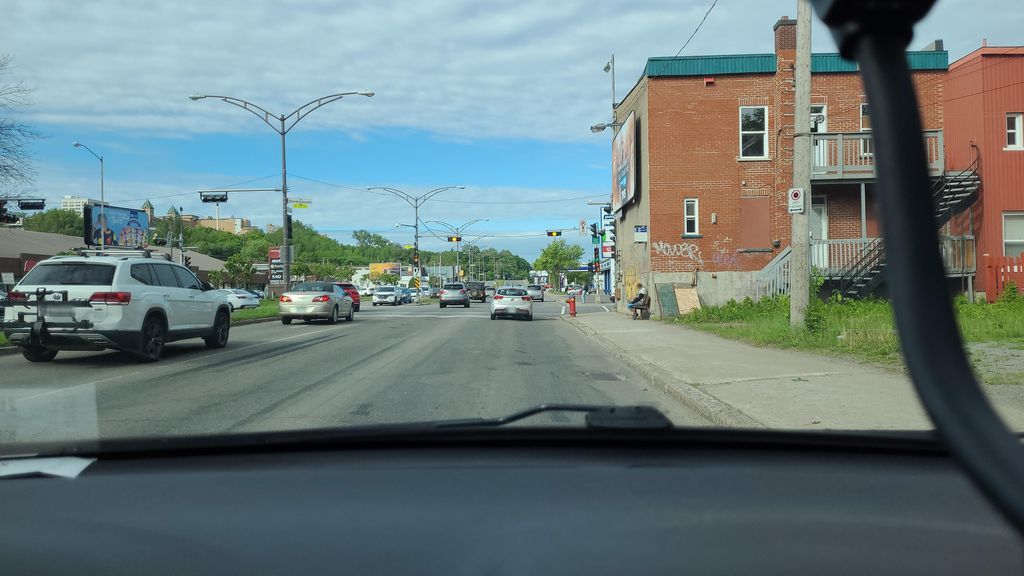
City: quebec_city